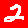
Digit: 2